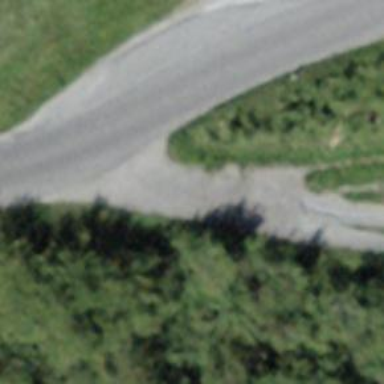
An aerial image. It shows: Passing place on the road.